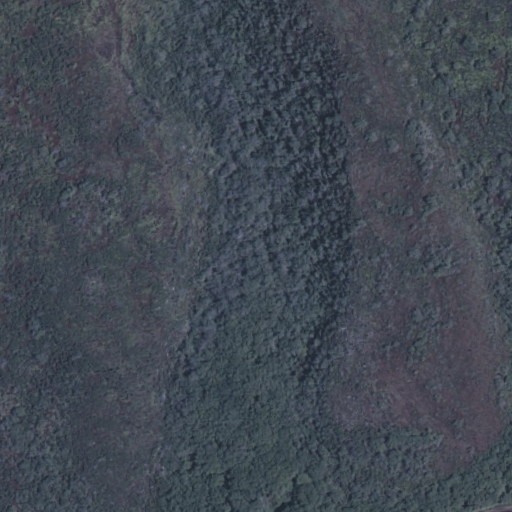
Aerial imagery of valley in Hawaii named Māla‘e Gulch containing only unknown